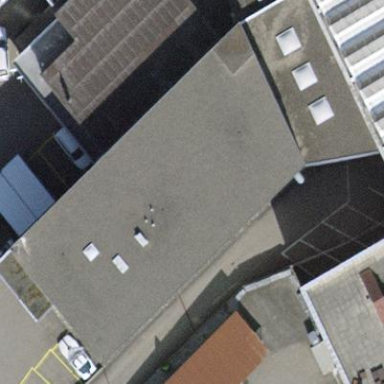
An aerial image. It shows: Industrial building.